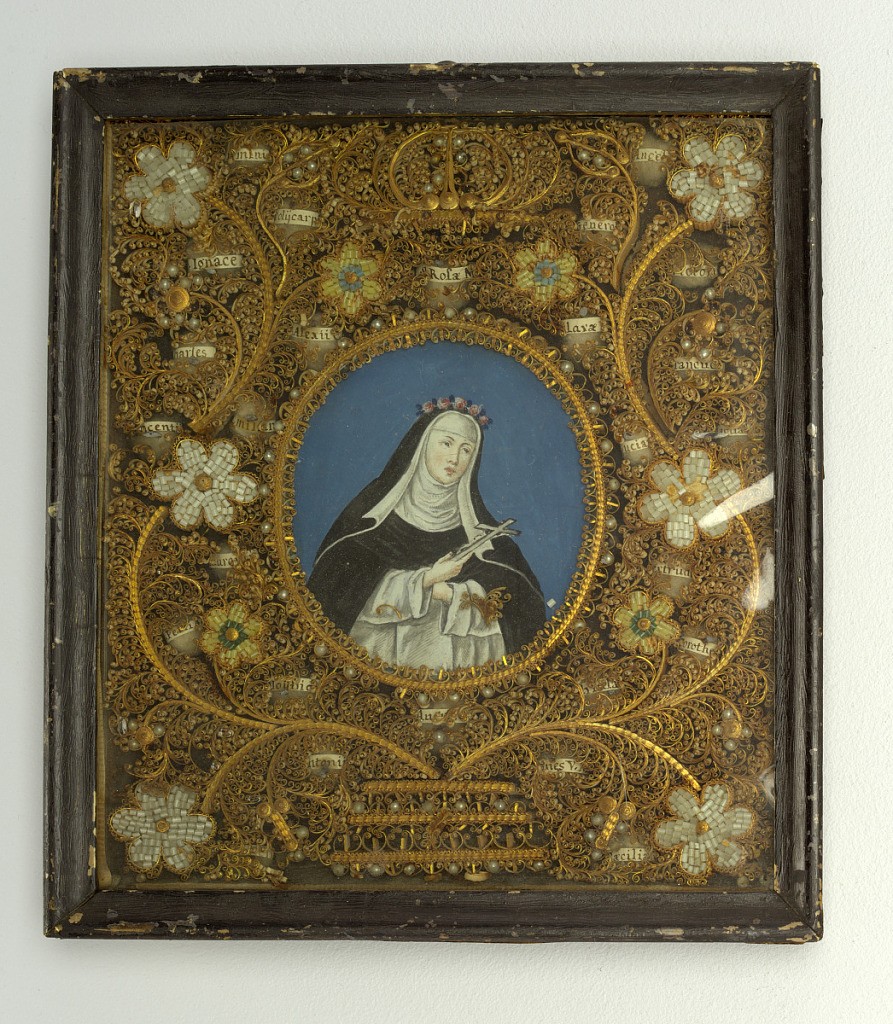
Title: Portrait, framed devotional
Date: late 18th–early 19th century
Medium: quillwork
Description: Oval miniature of Dominican Tertiary, crowned with roses and holding crucifix, against blue background. Surrounding gilt paper scrollwork, bisymmetrically arranged, with flowers laid out of white and yellow glass beads, and cotton balls with minute splinters of saints' relics, each with label.